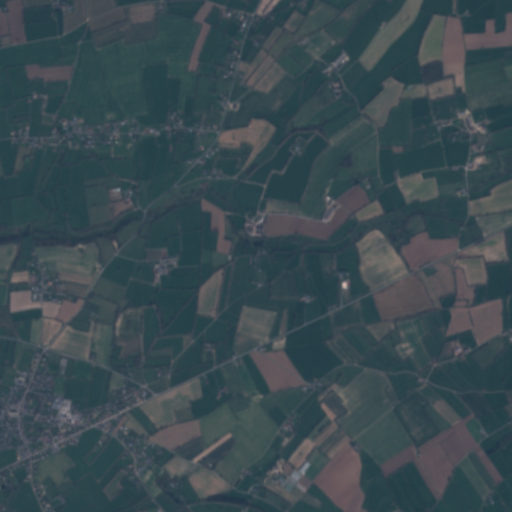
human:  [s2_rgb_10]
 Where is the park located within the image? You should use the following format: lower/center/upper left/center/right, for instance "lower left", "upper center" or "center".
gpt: The park is located in the lower left of the image.
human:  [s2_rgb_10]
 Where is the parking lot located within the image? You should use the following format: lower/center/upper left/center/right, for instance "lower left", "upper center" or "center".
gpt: The parking lot is located in the lower left of the image.
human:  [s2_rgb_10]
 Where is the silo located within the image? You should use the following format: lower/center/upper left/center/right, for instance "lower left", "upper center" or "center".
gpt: The silo is located in the upper right of the image.
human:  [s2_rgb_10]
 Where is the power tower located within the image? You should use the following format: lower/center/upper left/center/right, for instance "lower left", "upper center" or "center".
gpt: There is no power tower in the image.